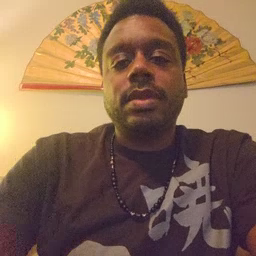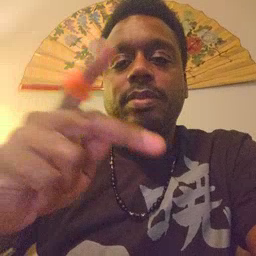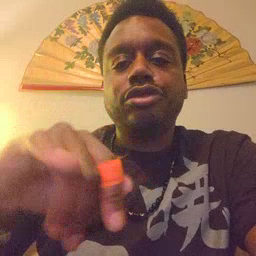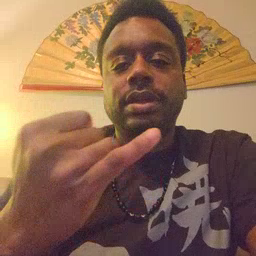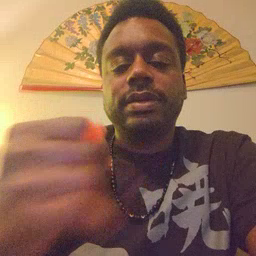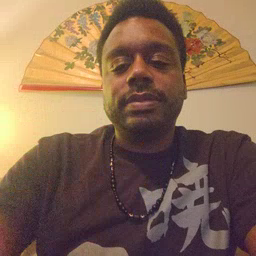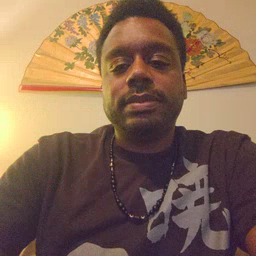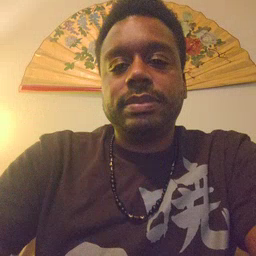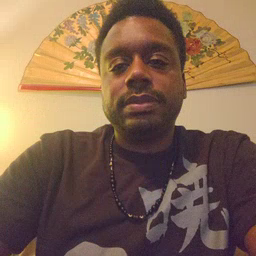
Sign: pajamas